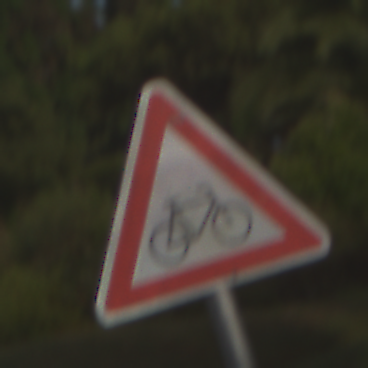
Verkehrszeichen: RadverkehrLinks
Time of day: SunriseSunset
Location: Outdoor (Suburban)
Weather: PartlyCloudy
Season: NotSpecified
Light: Natural